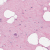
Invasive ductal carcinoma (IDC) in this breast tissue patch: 0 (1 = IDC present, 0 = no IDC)